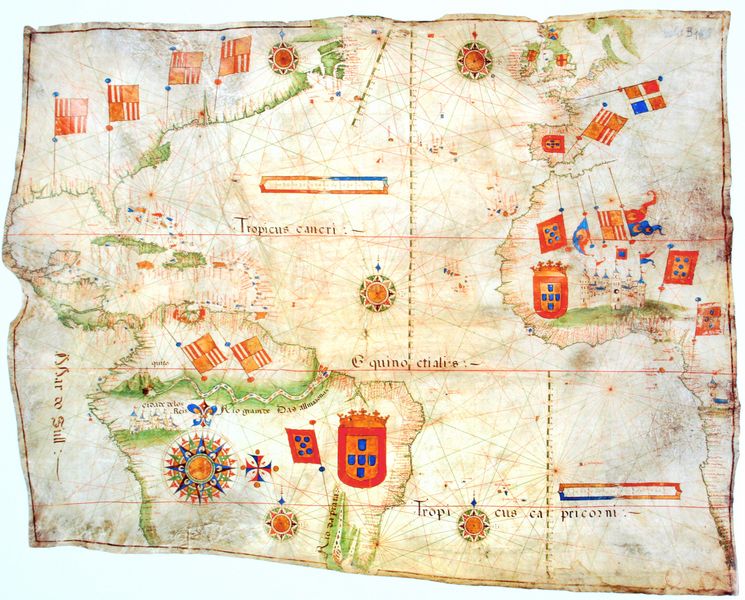
Titel: Portolan-Karte - Carte nautique portugaisede l'Océan Atlantique
Künstler: Jorge Reinel
Standort: Paris
Institution: Bibliothèque Nationale
Schlagwörter: blau, meer, wasser, weiß, fluss, gelb, grün, landschaft, ocker, stadt, braun, bunt, grau, orange, zeichnung, rot, schloss, tuch, beige, alt, norden, gewässer, sonne, land, stoff, england, krone, spanien, farbig, schrift, papier, fahnen, italien, fahne, flagge, afrika, gelände, grafik, graphik, amerika, striche, foto, burg, kreuz, militär, text, strich, leinwand, topografie, ritter, pergament, seefahrt, wappen, karte, mittelalter, kreuzzug, mappe, plan, landkarte, flaggen, monarchie, reliquie, kart, legende, austellung, inseln, sonnen, standarte, europa, latein, lageplan, länder, königreich, grenzen, italienisch, frühe neuzeit, staaten, topographie, windrose, papyrus, amazonas, truppen, weltkarte, kompass, netzwerk, heraldik, pazifik, südamerika, scan, malteser, entdeckung, brasilien, grenzlinien, schlachtplan, statut, fahnnen, terretorien, kolonialmächte, schiffahrtswege, windrosen, malteser kreuz